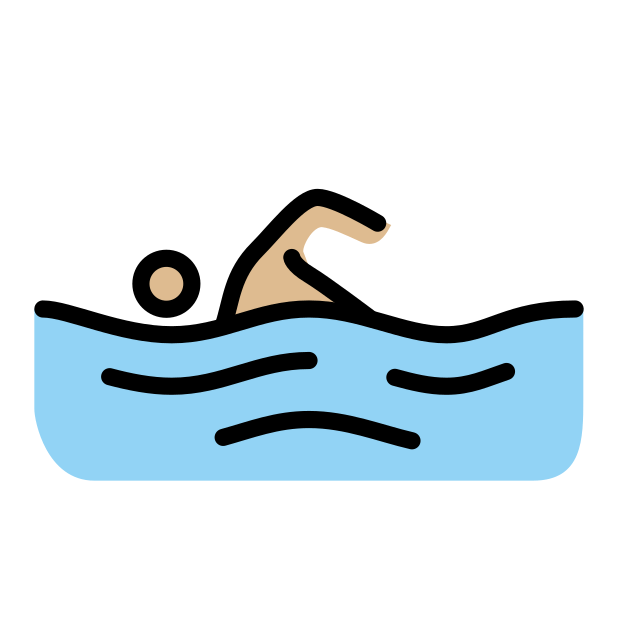
person swimming: medium-light skin tone